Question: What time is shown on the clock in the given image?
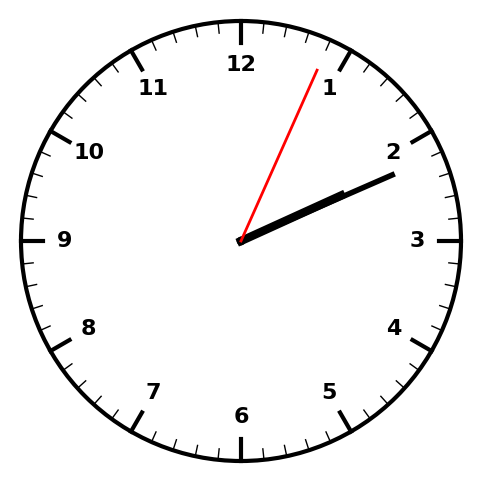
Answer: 02:11:04